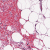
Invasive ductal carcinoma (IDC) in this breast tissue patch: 0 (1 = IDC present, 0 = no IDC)